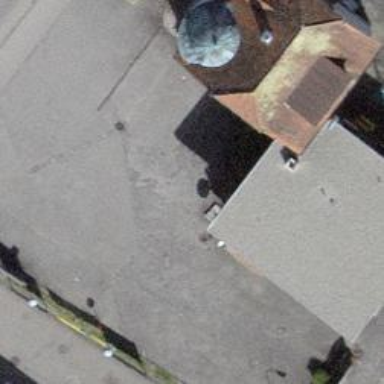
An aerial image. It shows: Cafe located in building.